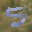
Label: 5